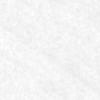
Label: no_change